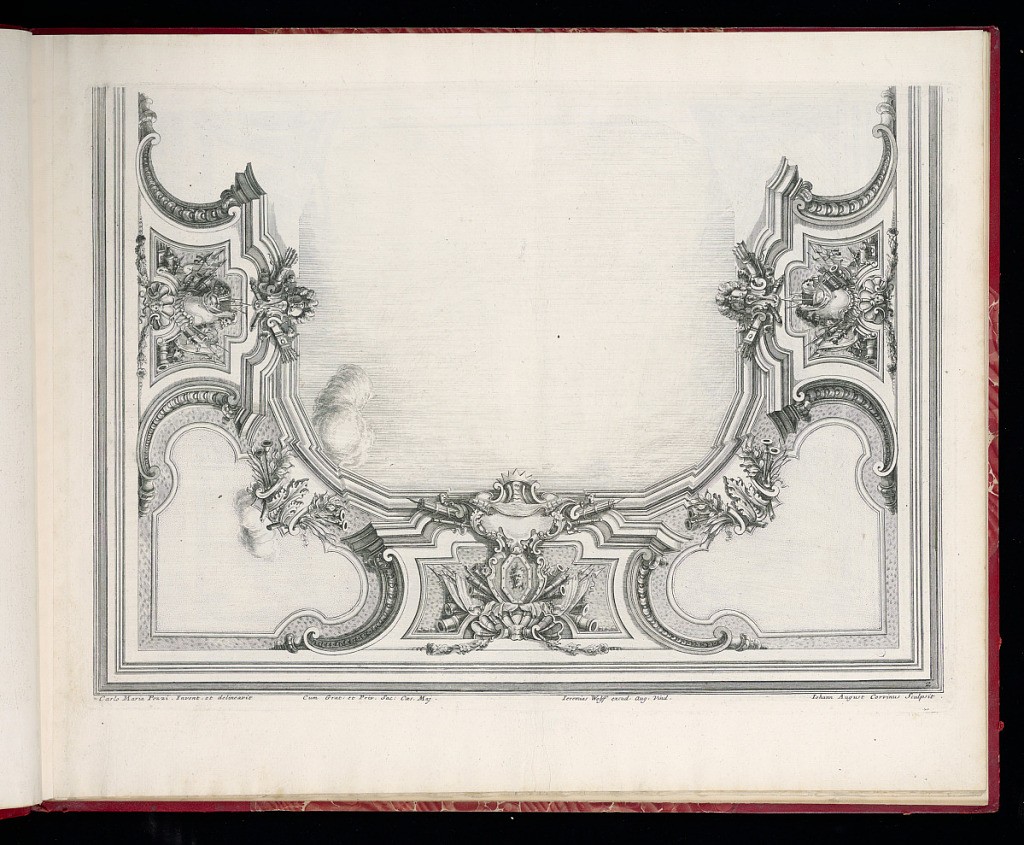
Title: Ceiling Design
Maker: Carlo Maria Pozzi
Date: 1708
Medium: Engraving on laid paper
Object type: Bound print
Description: Design for a ceiling with stucco scroll molding. Along each edge is a cartouche with a trophy with military attributes. The plate is signed and numbered.